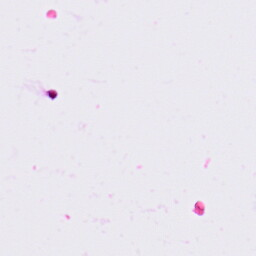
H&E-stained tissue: Lung